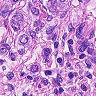
Metastatic tissue present: yes